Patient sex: M
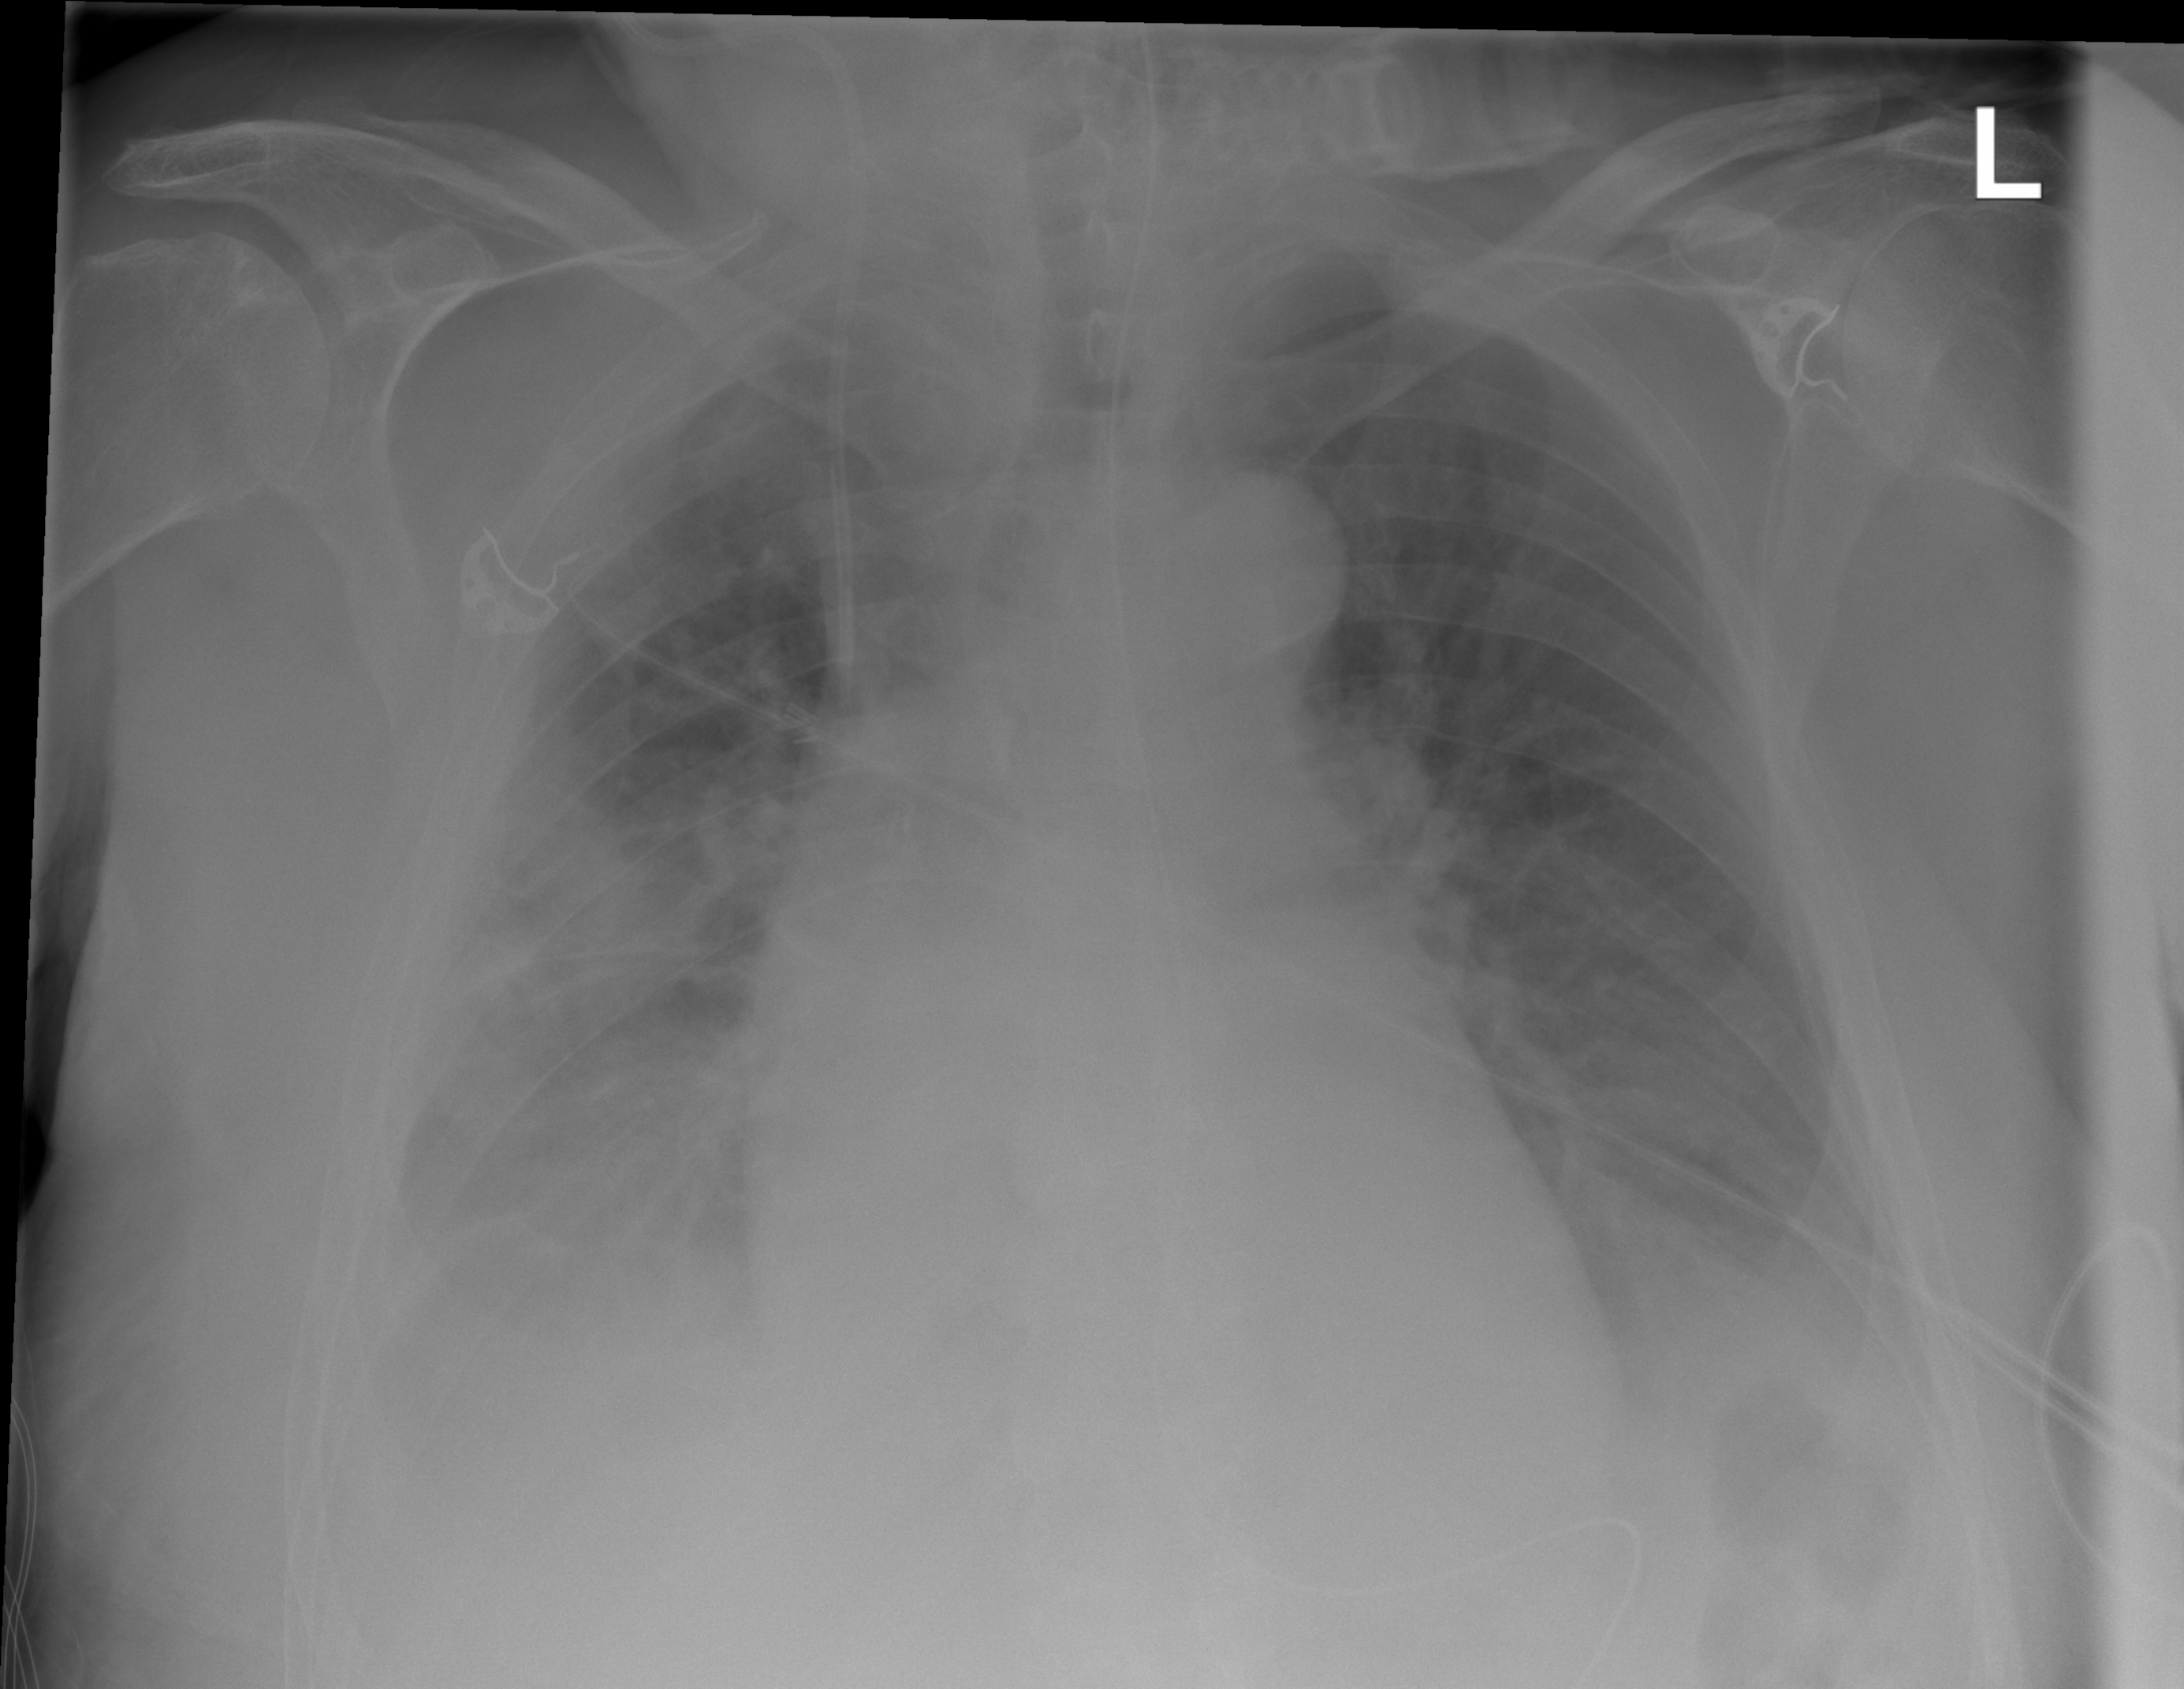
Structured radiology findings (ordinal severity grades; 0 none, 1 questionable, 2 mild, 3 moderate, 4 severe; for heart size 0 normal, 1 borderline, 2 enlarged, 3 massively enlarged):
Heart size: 2
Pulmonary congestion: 2
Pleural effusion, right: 2
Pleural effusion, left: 2
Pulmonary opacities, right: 2
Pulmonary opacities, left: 0
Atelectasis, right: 3
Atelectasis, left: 2